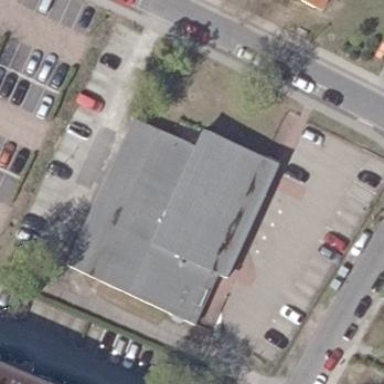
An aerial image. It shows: Pub building.